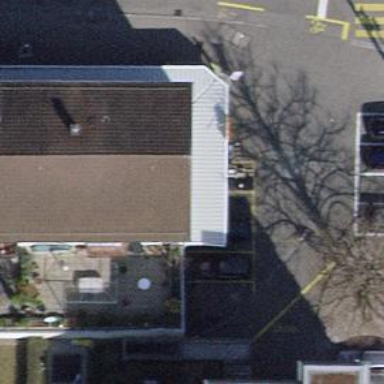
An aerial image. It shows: Supermarket.